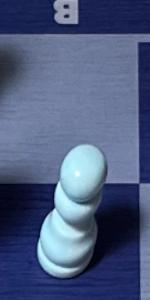
Label: Pawn_White